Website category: university
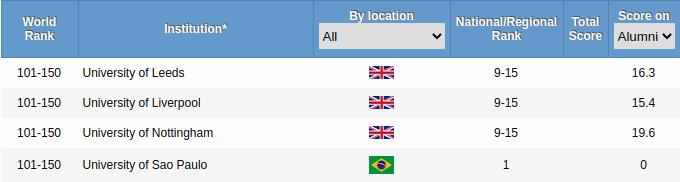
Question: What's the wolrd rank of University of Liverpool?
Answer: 101-150

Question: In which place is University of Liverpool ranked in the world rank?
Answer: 101-150

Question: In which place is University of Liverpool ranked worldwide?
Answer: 101-150

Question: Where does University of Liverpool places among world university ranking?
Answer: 101-150

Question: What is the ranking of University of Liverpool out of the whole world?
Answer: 101-150

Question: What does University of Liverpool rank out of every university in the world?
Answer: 101-150

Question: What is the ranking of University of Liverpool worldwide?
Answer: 101-150

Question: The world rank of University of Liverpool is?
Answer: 101-150

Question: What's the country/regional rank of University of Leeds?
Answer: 9-15

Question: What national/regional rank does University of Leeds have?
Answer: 9-15

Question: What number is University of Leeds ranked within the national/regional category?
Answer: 9-15

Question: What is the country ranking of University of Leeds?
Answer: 9-15

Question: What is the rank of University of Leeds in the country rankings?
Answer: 9-15

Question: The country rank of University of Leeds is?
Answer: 9-15

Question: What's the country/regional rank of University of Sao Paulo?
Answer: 1

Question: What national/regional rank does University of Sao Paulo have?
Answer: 1

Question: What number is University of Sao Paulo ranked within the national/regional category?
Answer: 1

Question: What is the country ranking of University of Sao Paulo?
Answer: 1

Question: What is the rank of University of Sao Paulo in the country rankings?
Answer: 1

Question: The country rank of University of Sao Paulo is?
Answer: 1

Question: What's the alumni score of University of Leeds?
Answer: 16.3

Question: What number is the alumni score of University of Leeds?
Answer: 16.3

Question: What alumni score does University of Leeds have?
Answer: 16.3

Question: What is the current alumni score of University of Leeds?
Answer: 16.3

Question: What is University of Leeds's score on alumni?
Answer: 16.3

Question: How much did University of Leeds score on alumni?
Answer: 16.3

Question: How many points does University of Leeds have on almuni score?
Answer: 16.3

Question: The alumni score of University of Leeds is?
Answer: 16.3

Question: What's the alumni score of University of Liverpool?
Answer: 15.4

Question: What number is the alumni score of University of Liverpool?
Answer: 15.4

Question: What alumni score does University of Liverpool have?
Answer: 15.4

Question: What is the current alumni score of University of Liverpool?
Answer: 15.4

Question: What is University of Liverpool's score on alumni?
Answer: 15.4

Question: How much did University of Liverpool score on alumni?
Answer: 15.4

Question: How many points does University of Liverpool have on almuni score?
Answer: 15.4

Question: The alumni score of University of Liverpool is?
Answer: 15.4

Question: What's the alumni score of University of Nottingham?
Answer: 19.6

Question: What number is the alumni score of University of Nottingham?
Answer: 19.6

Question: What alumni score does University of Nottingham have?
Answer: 19.6

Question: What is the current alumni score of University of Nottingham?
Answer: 19.6

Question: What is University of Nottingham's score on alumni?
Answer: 19.6

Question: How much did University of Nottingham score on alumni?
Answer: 19.6

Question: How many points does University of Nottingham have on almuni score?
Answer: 19.6

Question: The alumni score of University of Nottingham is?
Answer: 19.6

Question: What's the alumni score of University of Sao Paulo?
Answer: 0

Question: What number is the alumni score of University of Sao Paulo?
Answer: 0

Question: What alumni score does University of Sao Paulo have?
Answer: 0

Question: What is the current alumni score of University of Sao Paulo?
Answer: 0

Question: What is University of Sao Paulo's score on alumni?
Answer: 0

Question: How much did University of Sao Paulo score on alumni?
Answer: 0

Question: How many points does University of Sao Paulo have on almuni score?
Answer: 0

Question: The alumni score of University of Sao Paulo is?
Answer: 0

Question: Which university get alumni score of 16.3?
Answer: University of Leeds

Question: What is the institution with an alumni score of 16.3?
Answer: University of Leeds

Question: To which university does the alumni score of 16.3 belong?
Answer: University of Leeds

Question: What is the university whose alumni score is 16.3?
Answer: University of Leeds

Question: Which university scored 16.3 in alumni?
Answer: University of Leeds

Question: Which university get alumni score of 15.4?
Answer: University of Liverpool

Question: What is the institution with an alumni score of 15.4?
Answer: University of Liverpool

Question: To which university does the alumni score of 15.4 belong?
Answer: University of Liverpool

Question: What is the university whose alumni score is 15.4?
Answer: University of Liverpool

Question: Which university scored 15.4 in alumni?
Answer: University of Liverpool

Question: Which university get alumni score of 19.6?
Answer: University of Nottingham

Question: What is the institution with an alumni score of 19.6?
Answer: University of Nottingham